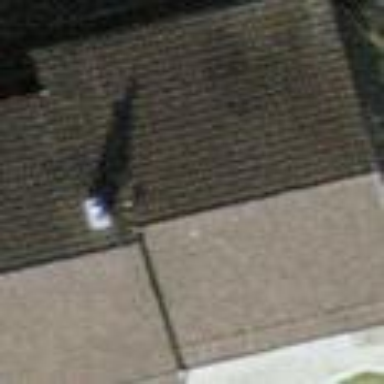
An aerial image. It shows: Semidetached house with gabled roof.